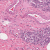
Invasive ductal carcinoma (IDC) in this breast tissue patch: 0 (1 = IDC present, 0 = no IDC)